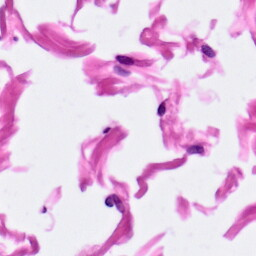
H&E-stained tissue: Pancreatic